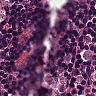
Metastatic tissue present: yes